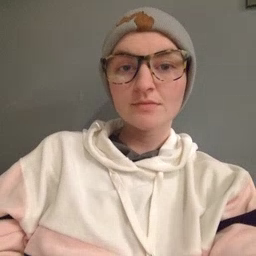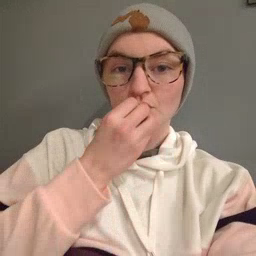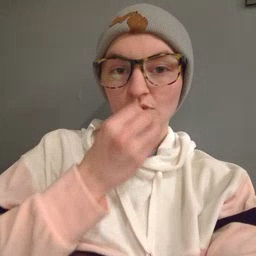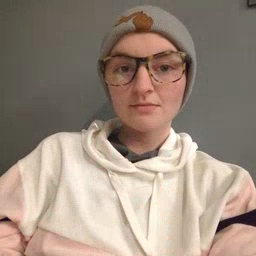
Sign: food